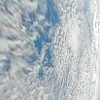
Label: cloud